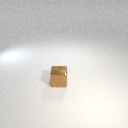
small brown metal cube